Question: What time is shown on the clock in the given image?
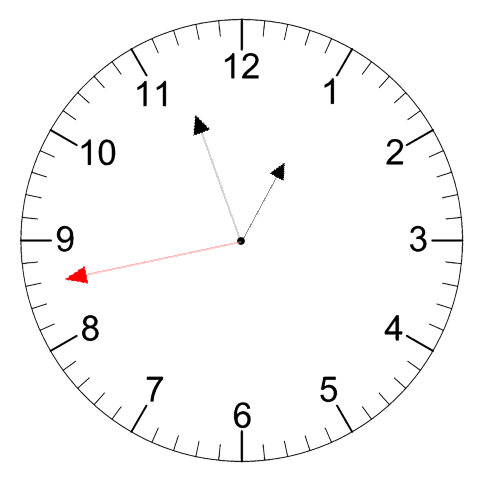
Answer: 12:56:43